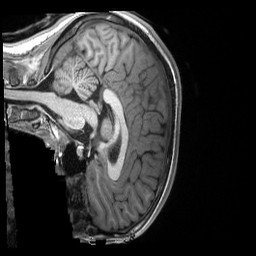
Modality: T1w
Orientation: sagittal
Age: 13
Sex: female
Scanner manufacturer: siemens
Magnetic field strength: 3 T
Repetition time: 2.53 s
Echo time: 0.00169 s